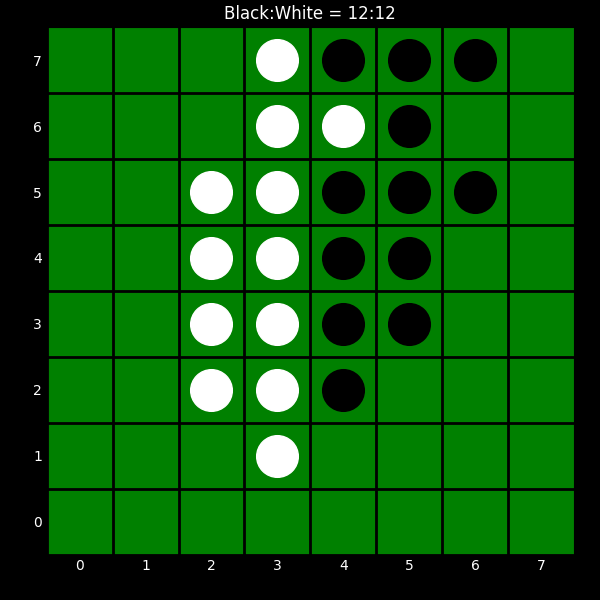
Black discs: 12
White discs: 12